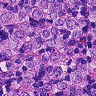
Metastatic tissue present: yes